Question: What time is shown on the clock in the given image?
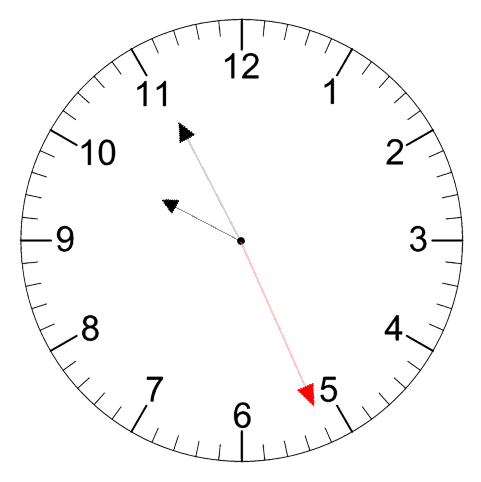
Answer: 09:55:26